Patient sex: M
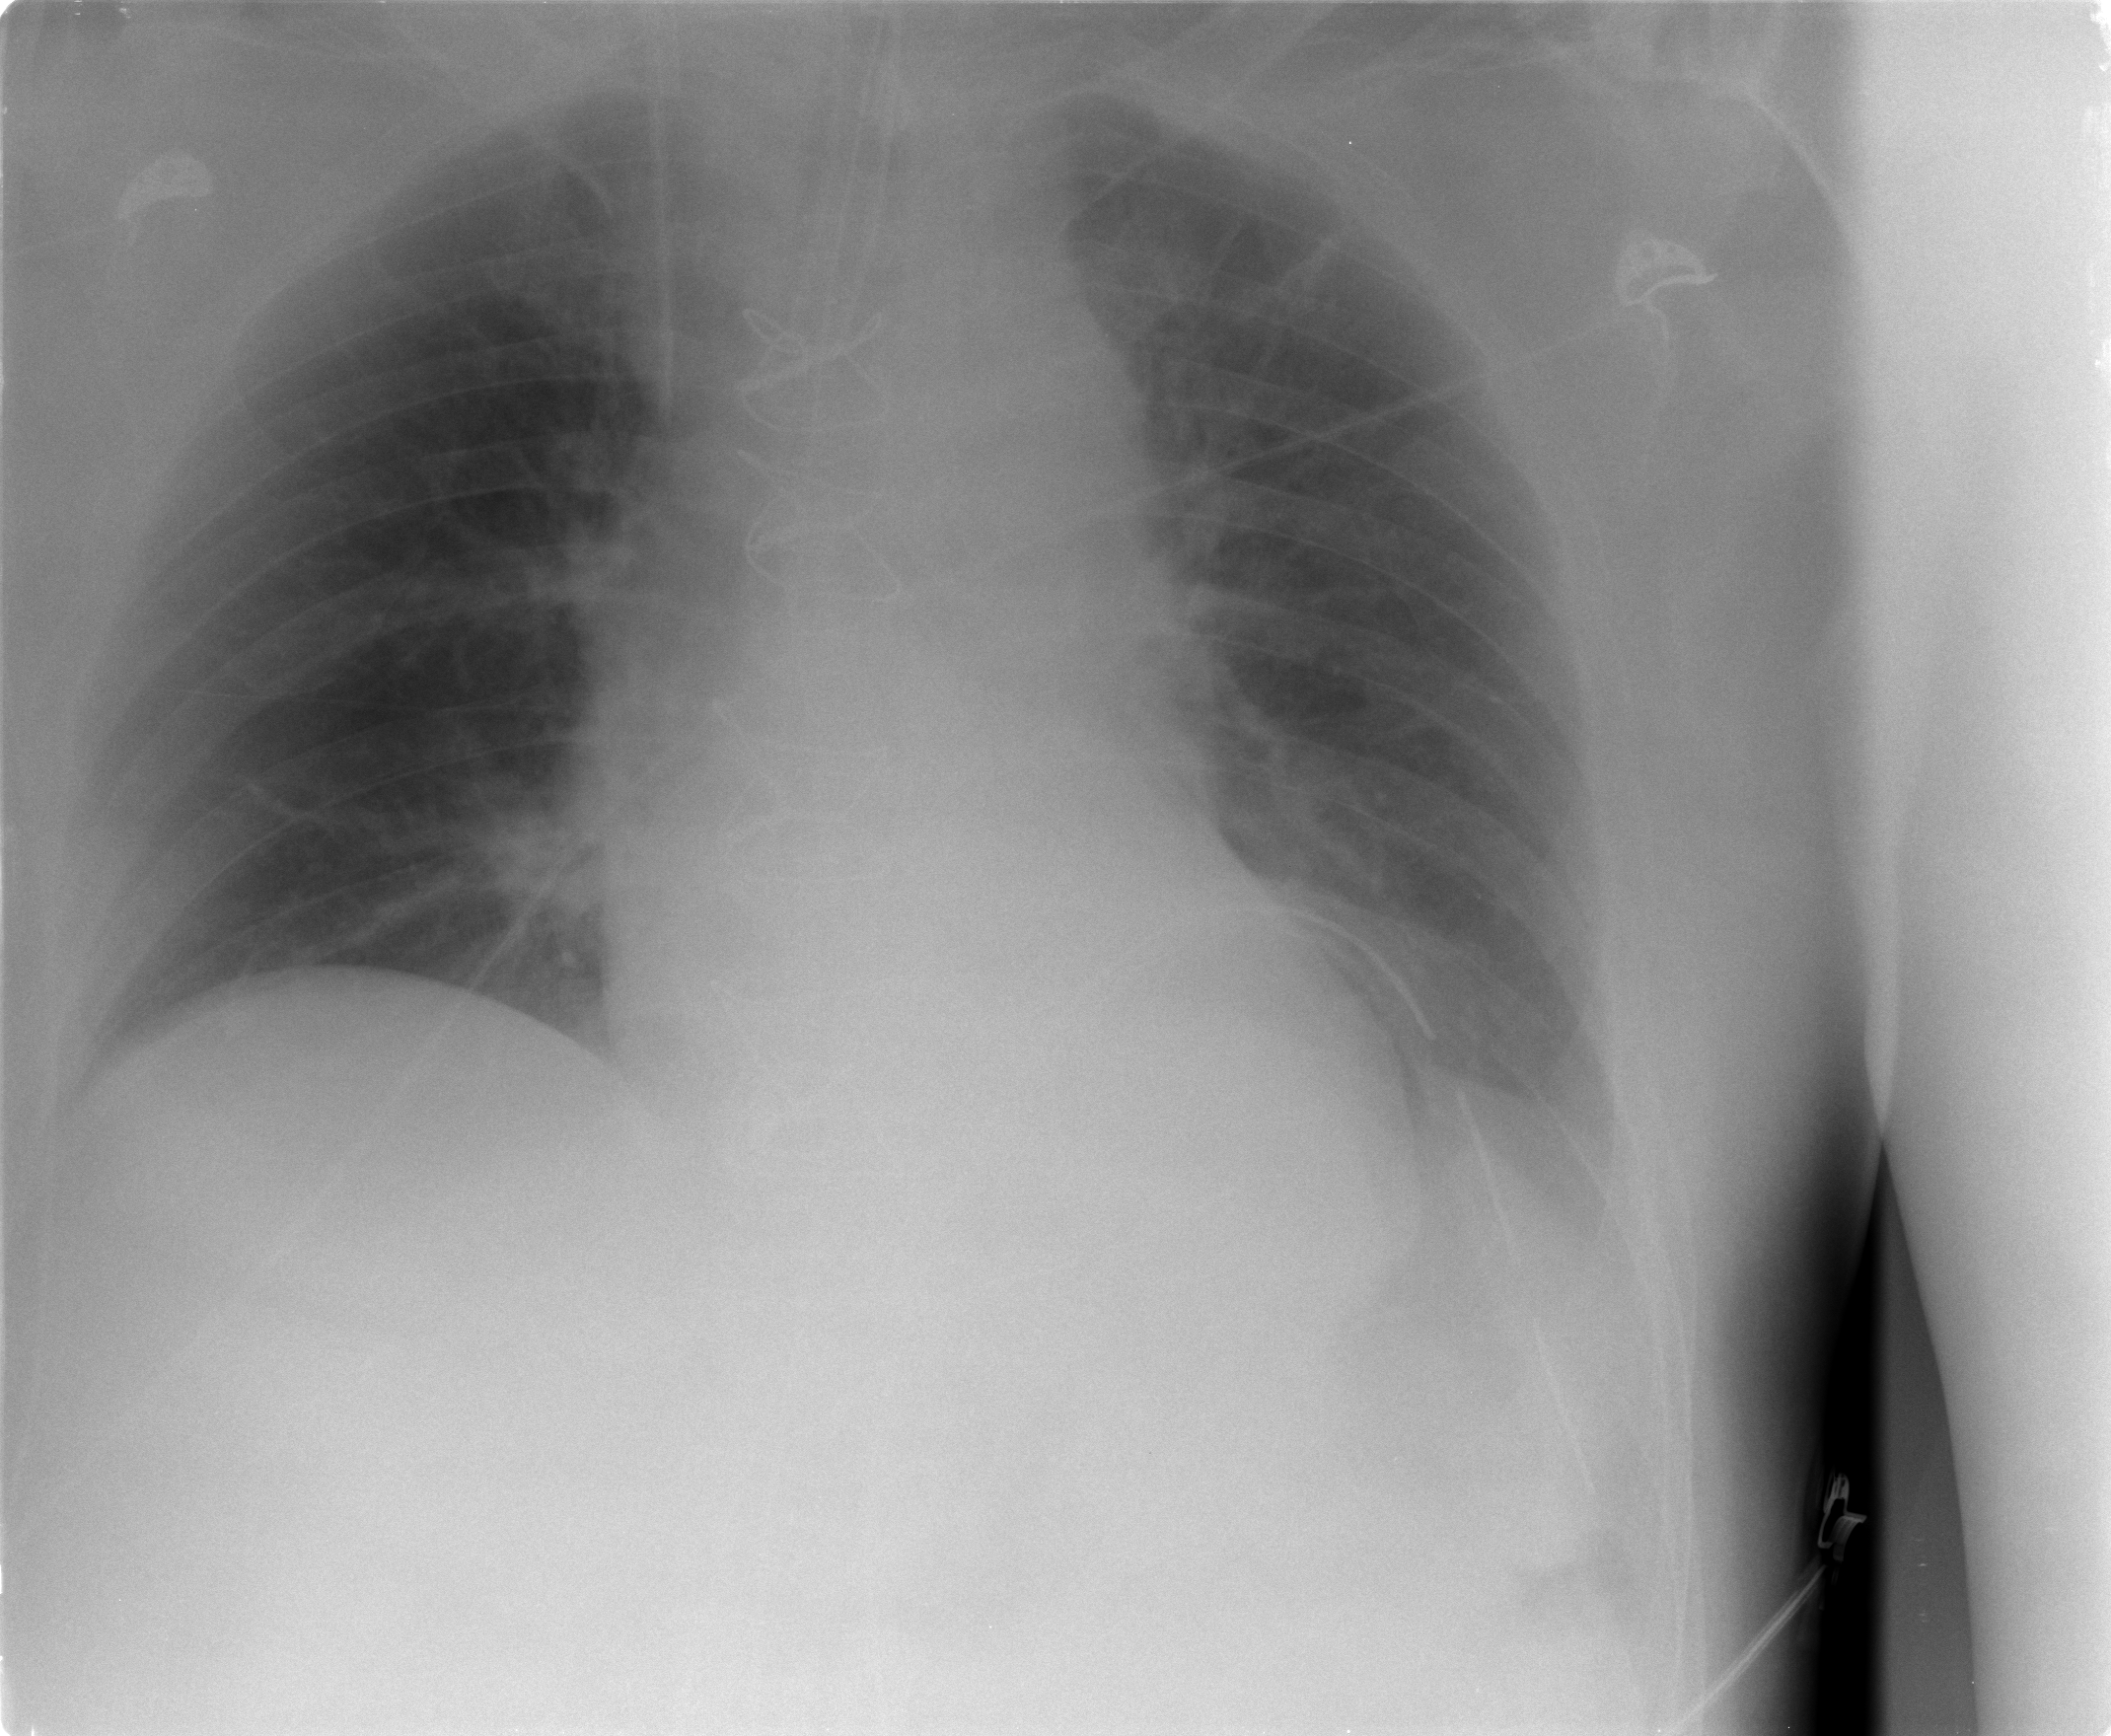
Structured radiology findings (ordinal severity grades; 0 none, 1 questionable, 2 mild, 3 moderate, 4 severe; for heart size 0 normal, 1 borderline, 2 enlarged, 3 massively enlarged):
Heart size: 0
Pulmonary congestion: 2
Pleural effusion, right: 0
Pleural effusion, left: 2
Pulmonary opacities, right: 2
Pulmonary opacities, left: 0
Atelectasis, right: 2
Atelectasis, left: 2